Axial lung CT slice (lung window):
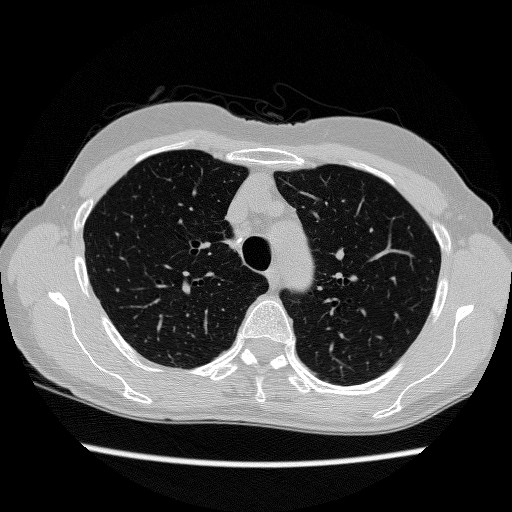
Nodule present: no